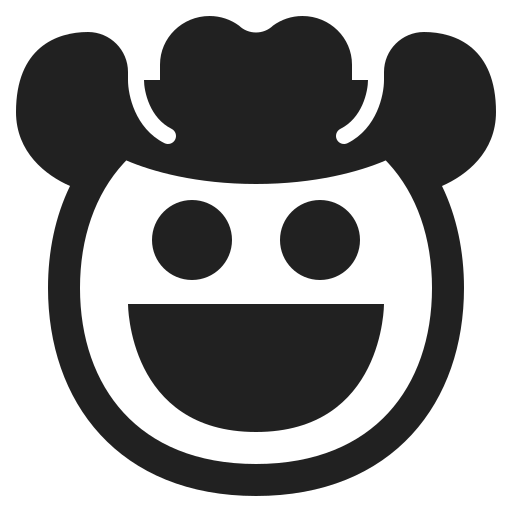
cowboy hat face high contrast